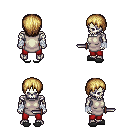
a pixel art fantasy rpg character, male body template, skeleton, white tunic, red pants, blonde plain hairstyle, white cloth bandages, gray slippers, dagger, four views (front, back, left, right), 2x2 character sprite sheet, small pixel art, hard edges, no anti-aliasing